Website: macys
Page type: customer-info-address
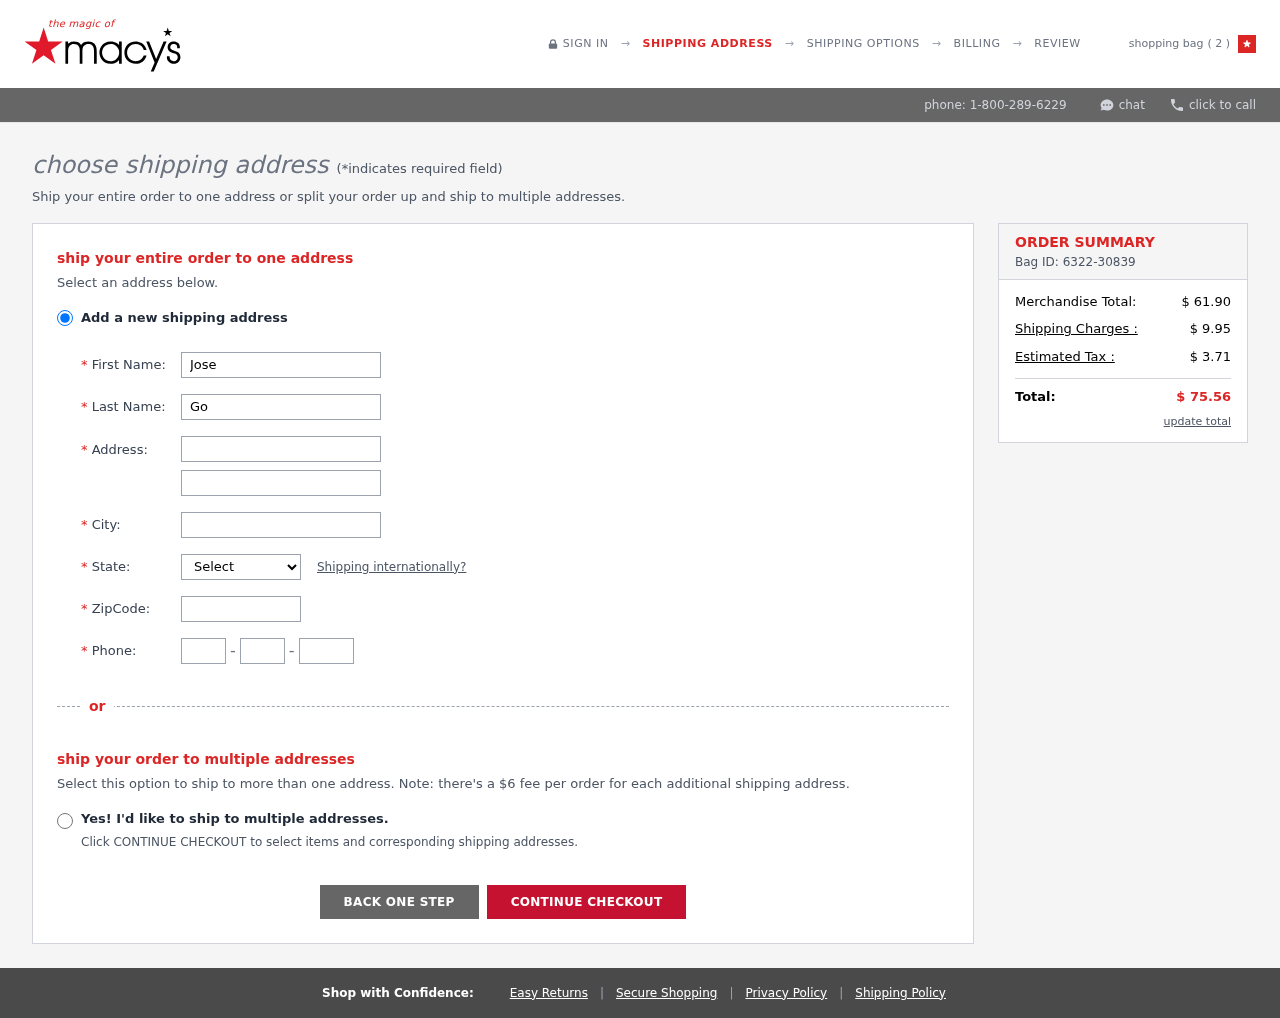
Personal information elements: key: PII_CITY
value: Lorimouth
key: PII_FIRSTNAME
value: Jose
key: PII_LASTNAME
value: Gonzalez
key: PII_PHONE_AREA
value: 416
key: PII_PHONE_PREFIX
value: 820
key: PII_PHONE_SUFFIX
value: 3551
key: PII_POSTCODE
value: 08089
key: PII_STATE_ABBR
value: NJ
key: PII_STREET
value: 10702 Melissa Forge Apt. 688
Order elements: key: ORDER_NUM_ITEMS
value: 2
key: ORDER_ID
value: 6322-30839
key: ORDER_SUBTOTAL
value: $ 61.90
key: ORDER_SHIPPING_COST
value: $ 9.95
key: ORDER_TAX
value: $ 3.71
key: ORDER_TOTAL
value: $ 75.56